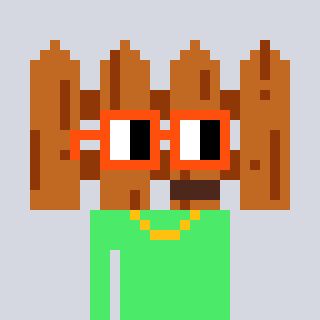
a pixel art character with square orange glasses, a fence-shaped head and a teal-colored body on a cool background